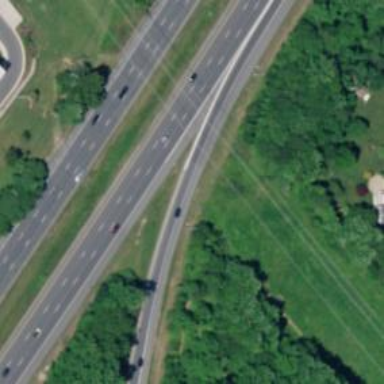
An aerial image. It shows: Trunk link highway.